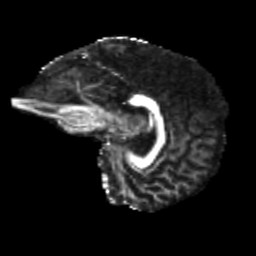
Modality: FA
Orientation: sagittal
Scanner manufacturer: siemens
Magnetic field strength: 3 T
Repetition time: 4 s
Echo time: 0.0594 s